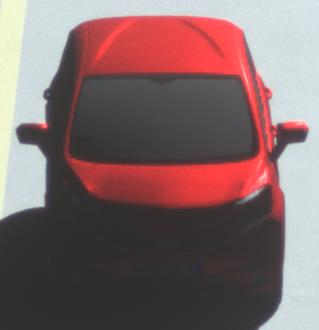
Make: Nissan
Model: Note 1.2
Detailed model: Note (E12) (10/13 - 12/16)
Model produced from: 2013/10
Model produced until: 2015/09
Doors: 5
Color: red
Road condition: dry road
Daytime: morning or afternoon
Contrast: high contrast